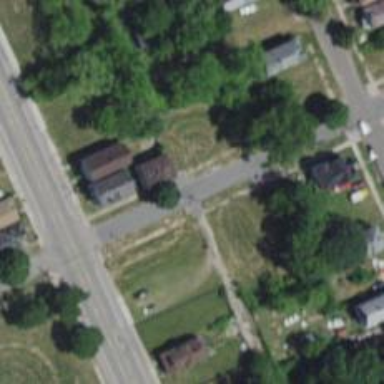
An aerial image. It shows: Alleyway designated as service road.